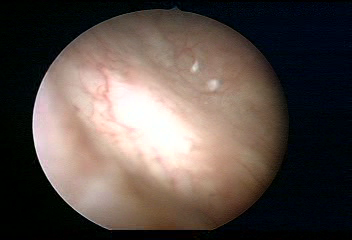
Modality: WLC
Class: Normal mucosa
Bladder cancer association: No